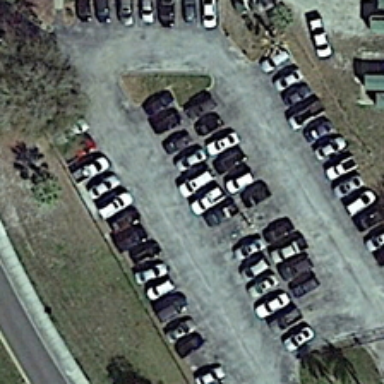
Many cars are parked in a parking lot near several trees .